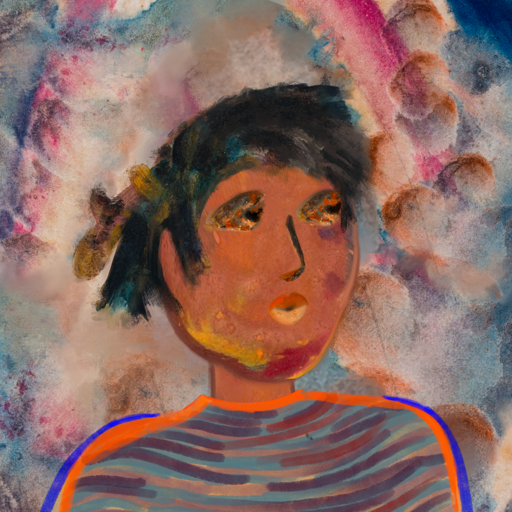
Background: Rupkatha, Head And Neck Side: Mother_And_Son_Son, Face Side: Gypsy_Queen, Bust: Experience, Hair Side: Pipe, Head Accessory: Blank, Second Necklace: Blank, Necklace: Blank, Baby: Blank